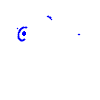
Particle: pion